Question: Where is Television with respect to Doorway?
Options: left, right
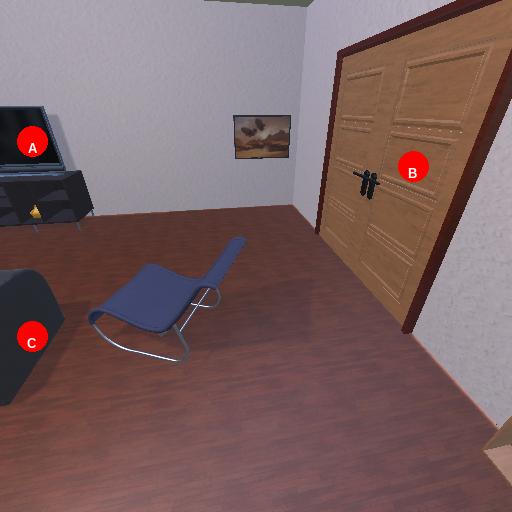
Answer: left